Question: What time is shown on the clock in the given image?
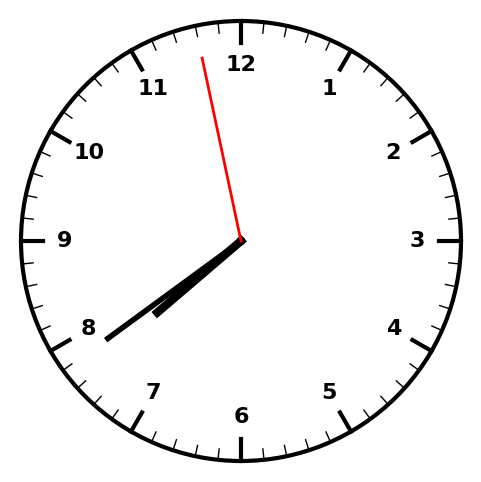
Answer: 07:38:58